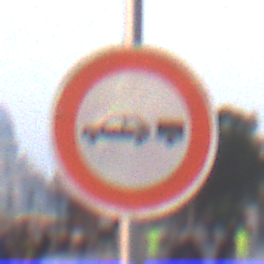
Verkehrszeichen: VerbotPersonenkraftwagenMitAnhaenger
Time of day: SunriseSunset
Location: Outdoor (Urban)
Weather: Clear
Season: NotSpecified
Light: Natural